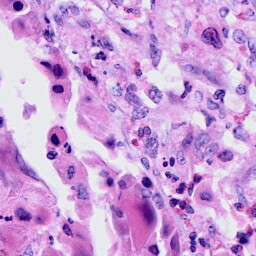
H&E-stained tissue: Cervix